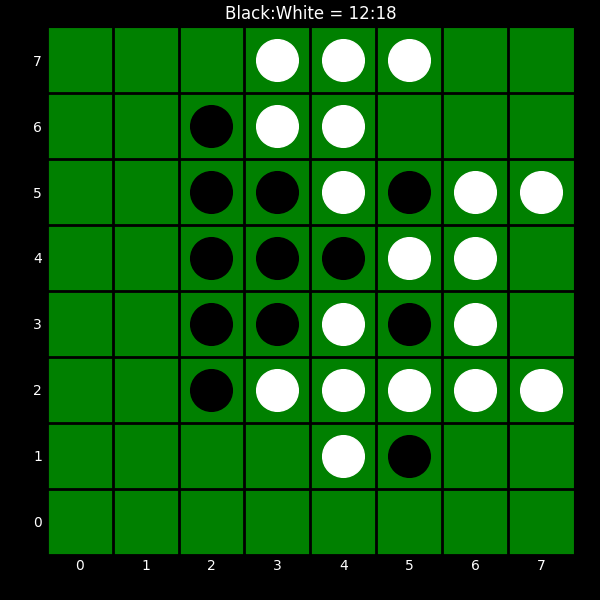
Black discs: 12
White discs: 18